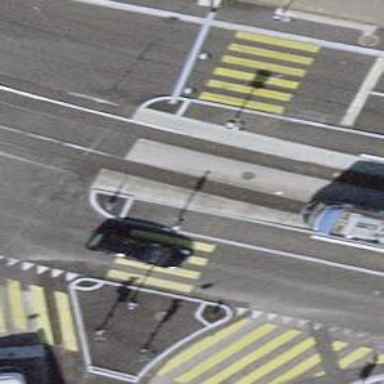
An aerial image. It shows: Tram crossing on the railway.